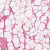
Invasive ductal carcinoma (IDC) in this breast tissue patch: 0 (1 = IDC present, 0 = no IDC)